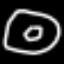
Label: donut